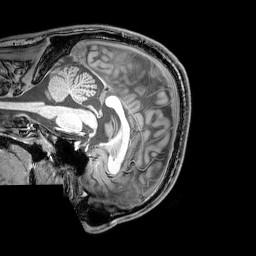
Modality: T1w
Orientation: sagittal
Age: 24
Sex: male
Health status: healthy
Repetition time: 0.081 s
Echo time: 0.037 s